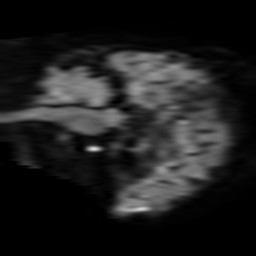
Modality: TRACE
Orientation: sagittal
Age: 73
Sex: female
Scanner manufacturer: philips
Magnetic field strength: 3 T
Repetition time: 3.339 s
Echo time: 0.076 s